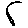
Label: bird